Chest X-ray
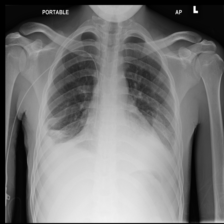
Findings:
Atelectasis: positive
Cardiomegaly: negative
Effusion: positive
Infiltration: negative
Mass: negative
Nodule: negative
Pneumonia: negative
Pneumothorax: negative
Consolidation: negative
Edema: negative
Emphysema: negative
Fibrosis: negative
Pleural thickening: negative
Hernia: negative